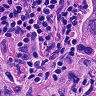
Metastatic tissue present: no